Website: apple-inc
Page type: customer-info-address
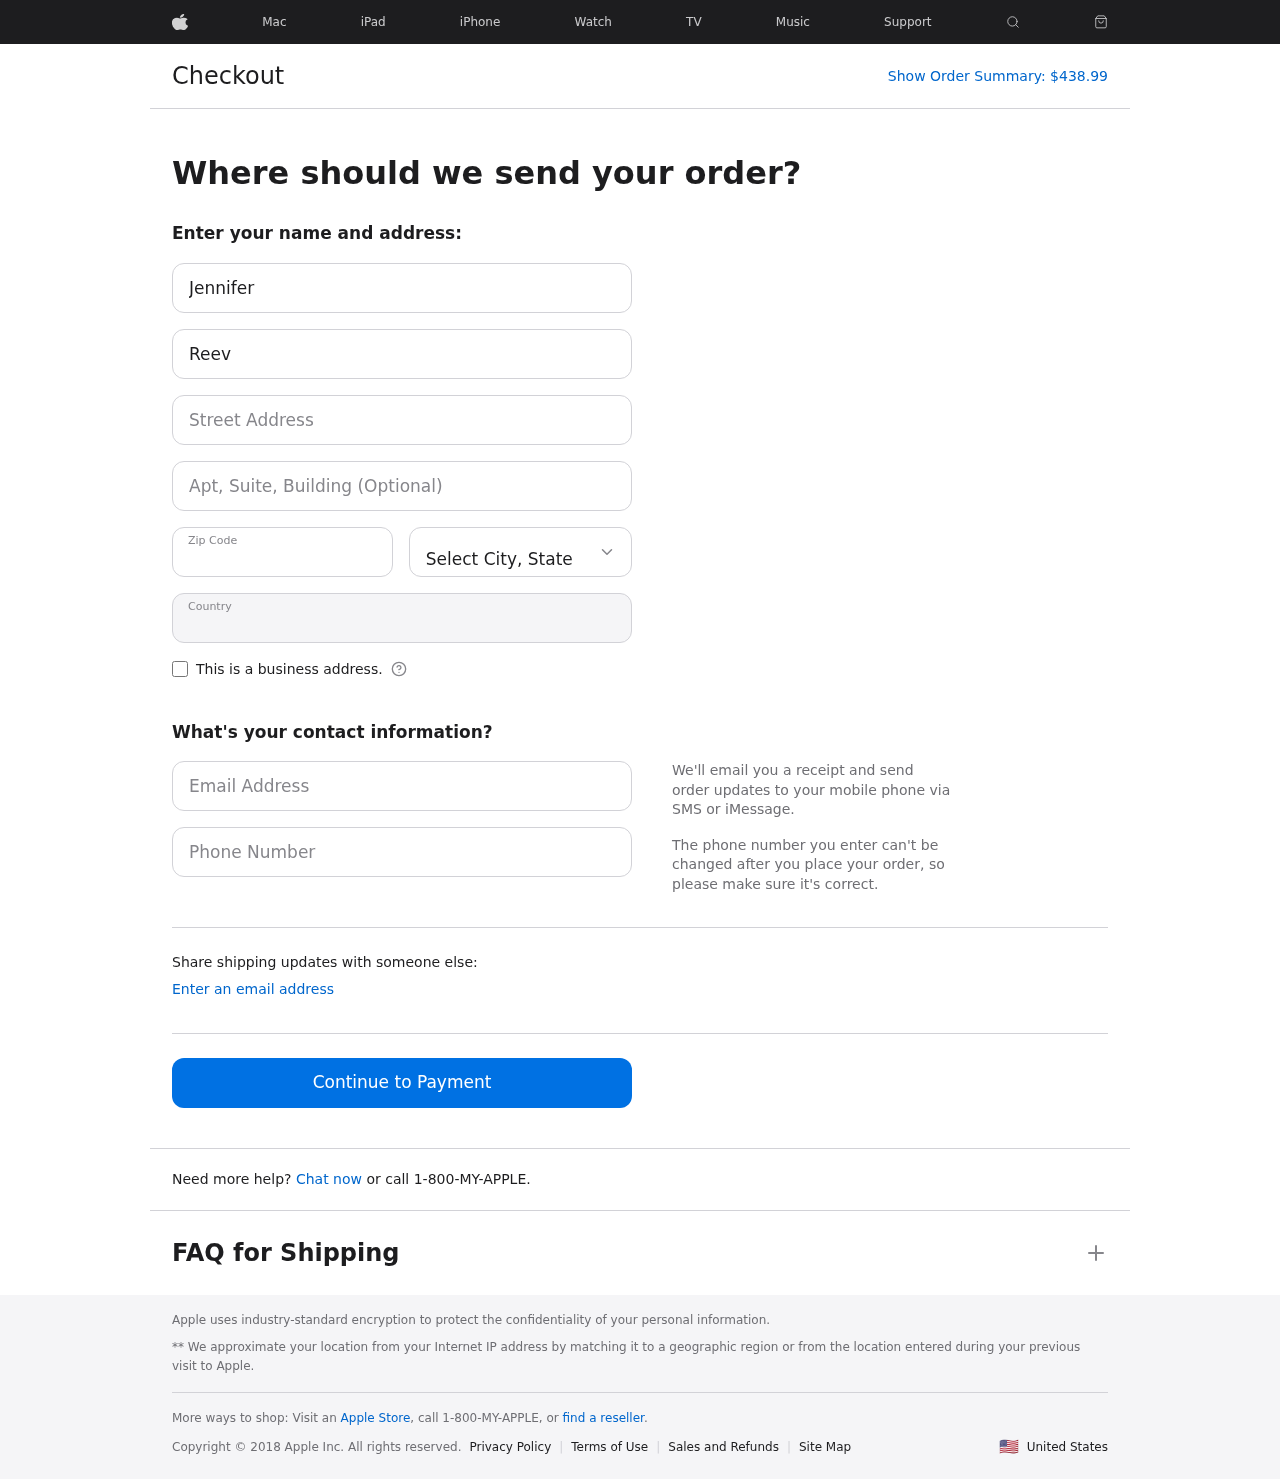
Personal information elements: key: PII_CITY_STATE
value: Port John, NC
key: PII_COUNTRY
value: United States
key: PII_EMAIL
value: jennifer_reeves@hotmail.com
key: PII_FIRSTNAME
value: Jennifer
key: PII_LASTNAME
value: Reeves
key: PII_PHONE
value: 6437584972
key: PII_POSTCODE
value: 30216
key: PII_STREET
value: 559 Miles Ranch
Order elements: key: ORDER_TOTAL
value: $438.99